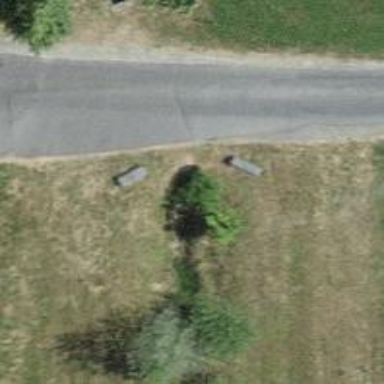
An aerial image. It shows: Culvert tunnel.